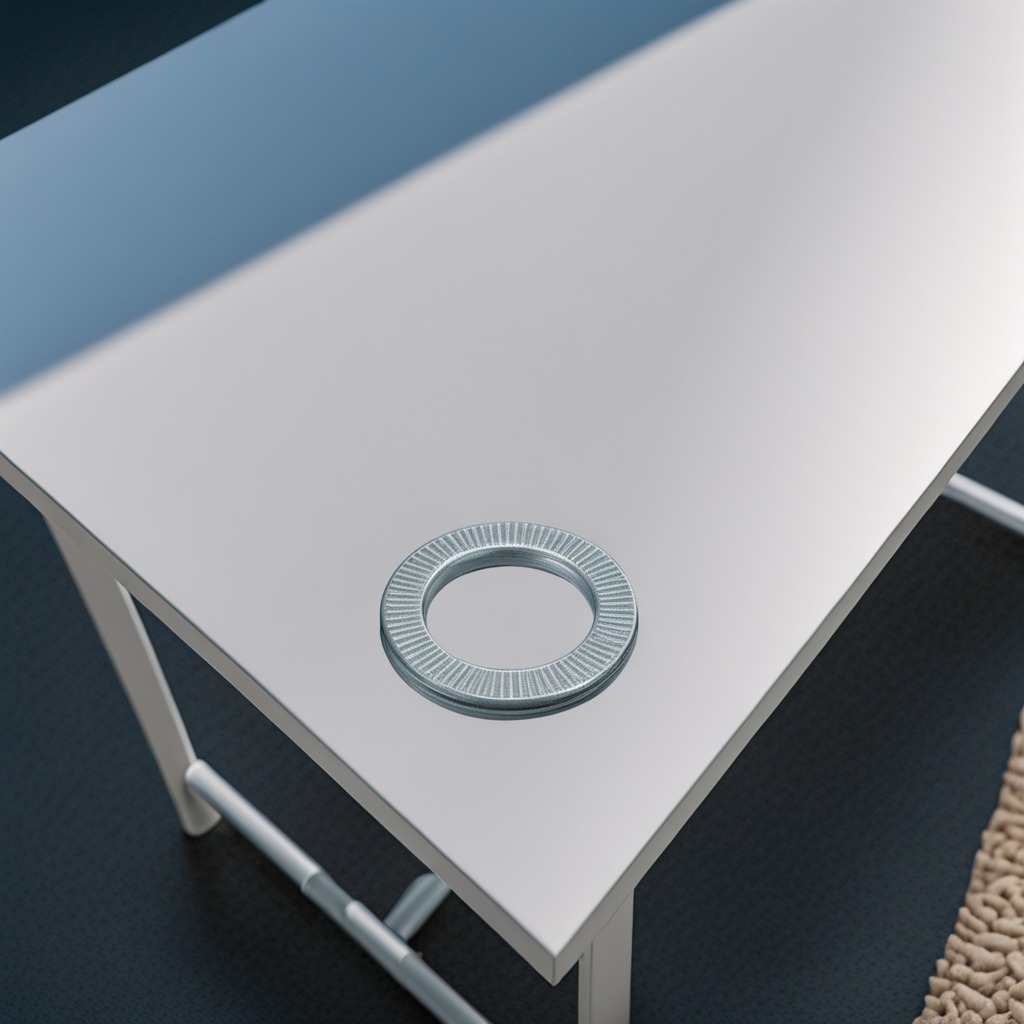
A flat metal washer lying on a table in a temporary outdoor tool station